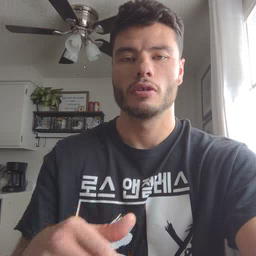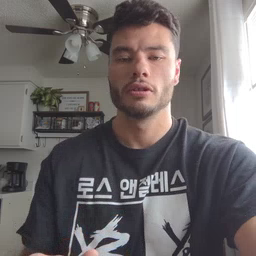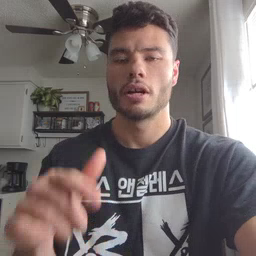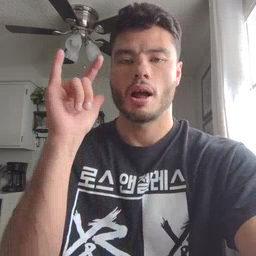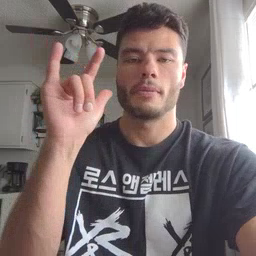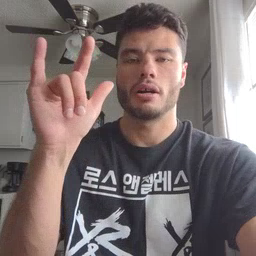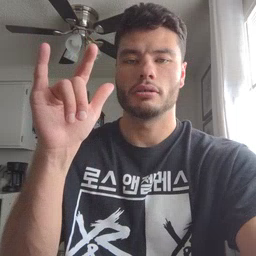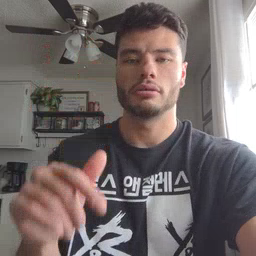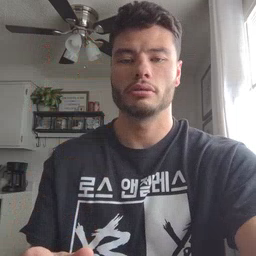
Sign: airplane